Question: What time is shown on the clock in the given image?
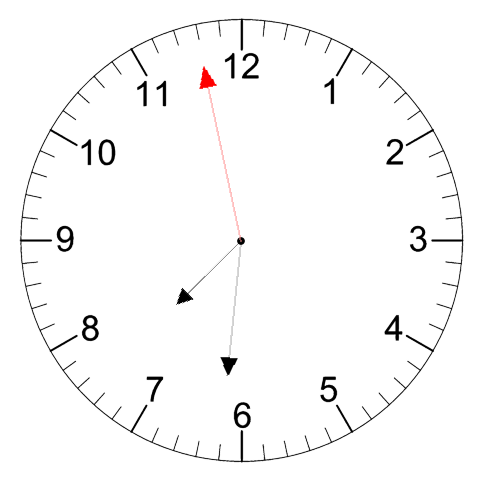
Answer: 07:30:58